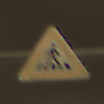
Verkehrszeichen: FussgaengerueberwegLinks
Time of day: Night
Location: Outdoor (Urban)
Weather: Overcast
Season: NotSpecified
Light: Artificial